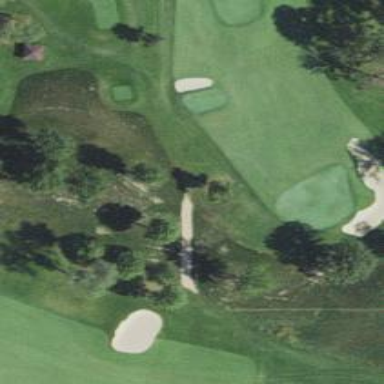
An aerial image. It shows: Grassy area used as driving range for golf.